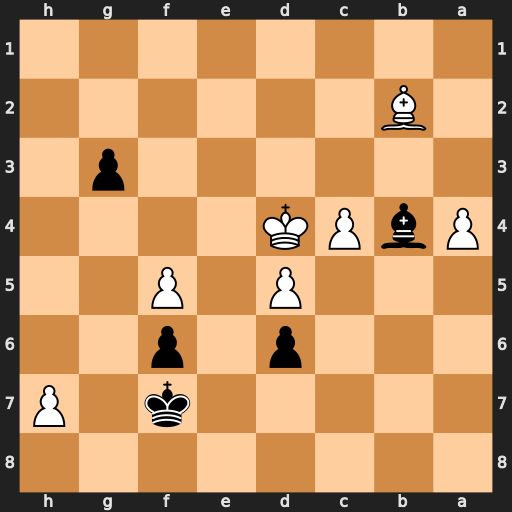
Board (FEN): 8/5k1P/3p1p2/3P1P2/PbPK4/6p1/1B6/8
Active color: b
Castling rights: -
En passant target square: -
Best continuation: g2 h8=Q g1=Q+